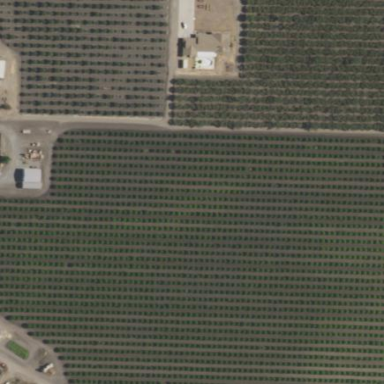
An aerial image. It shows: Orchard.